Interaction volume radius: 5 \u00c5
Interaction volume height: 10 \u00c5
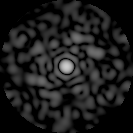
Disorder parameter: 0.7762